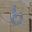
Label: 6